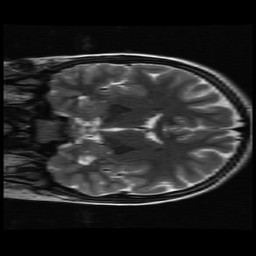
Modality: T2w
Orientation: coronal
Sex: female
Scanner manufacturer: ge
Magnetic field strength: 3 T
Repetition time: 5 s
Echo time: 0.1012 s